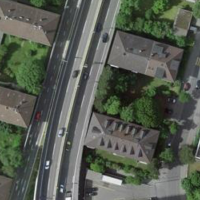
EUNIS habitat code: 57
Species observed at this site:
Corylus avellana